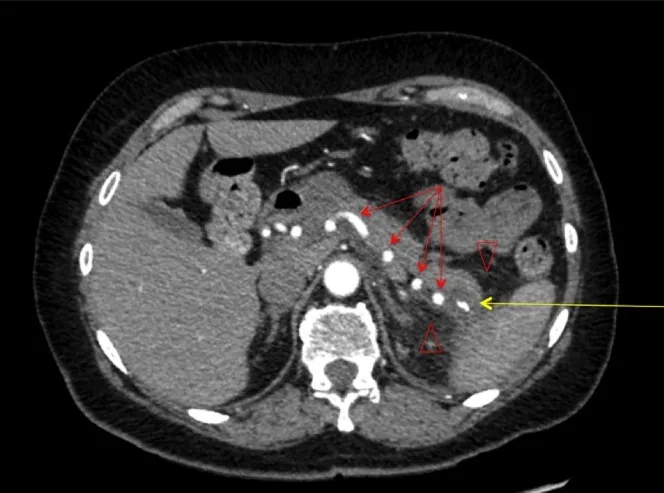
Computed tomography of the abdomen (axial view) displaying a calcified, cystic mass in the tail of the pancreas with an area of central scarring (yellow arrow) and evidence of peripancreatic inflammation and edema (red arrow heads). The splenic artery can be seen coursing through the pancreas in a tortuous manner (red arrows).
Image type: radiology (ct)